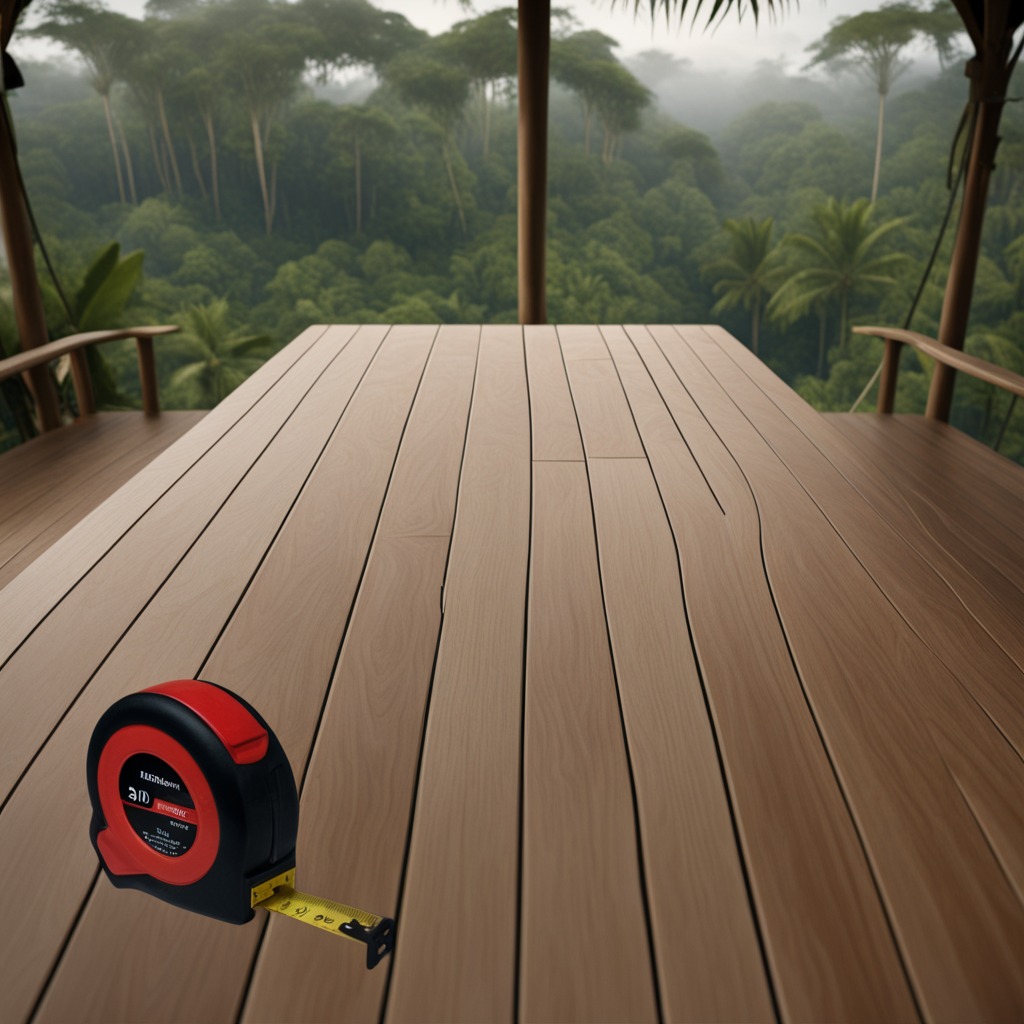
A measuring tape lies on the wooden table inside a jungle field workshop tent humid ambient light worn but